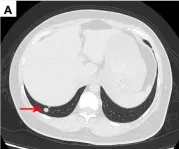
2020-12-22 CT scan: The right lower lobe of the lung metastatic tumor reappeared [red arrow, ], and ,the long diameter was 0.91 cm short diameter of right hilar lymph node was 1.66 cm [red arrow.
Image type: radiology (ct)